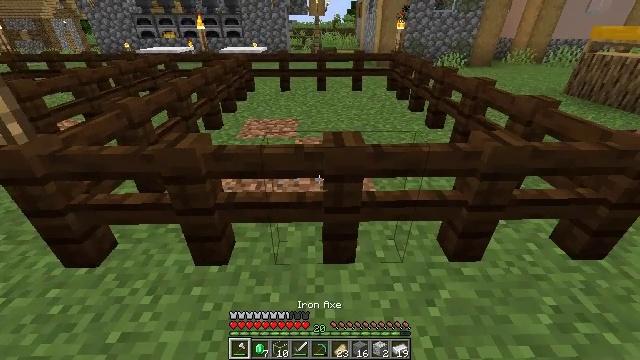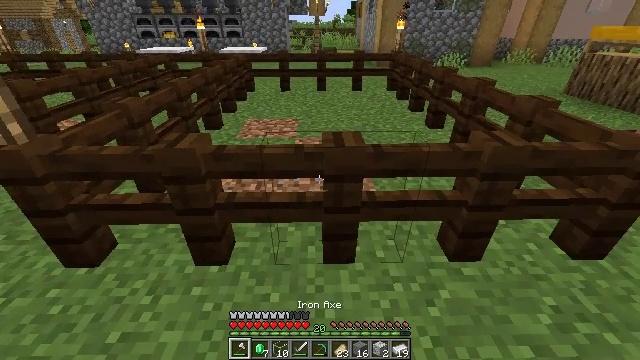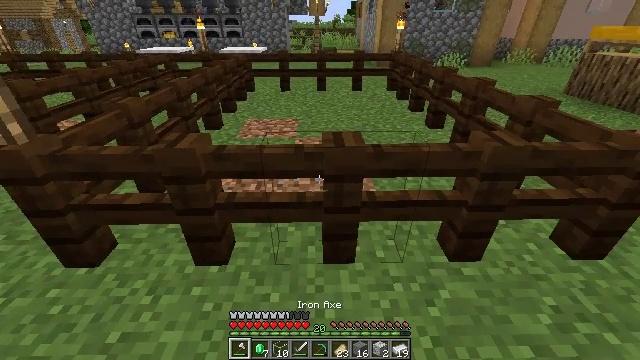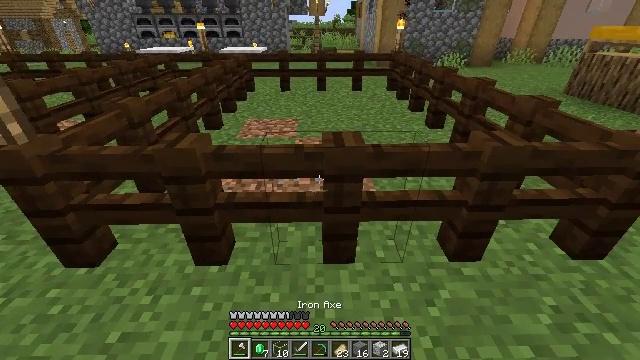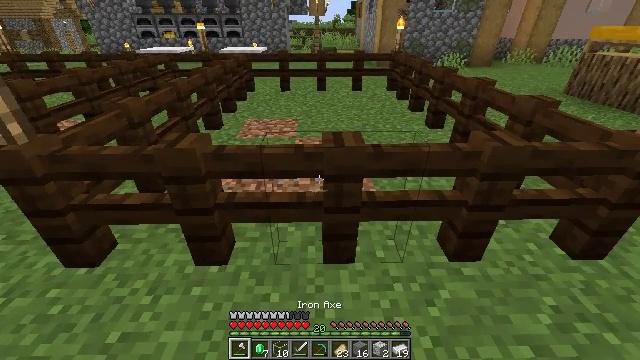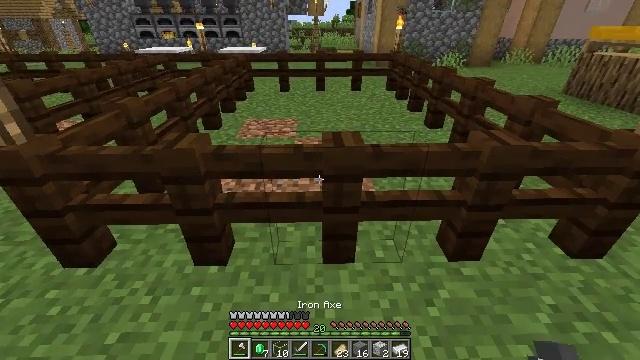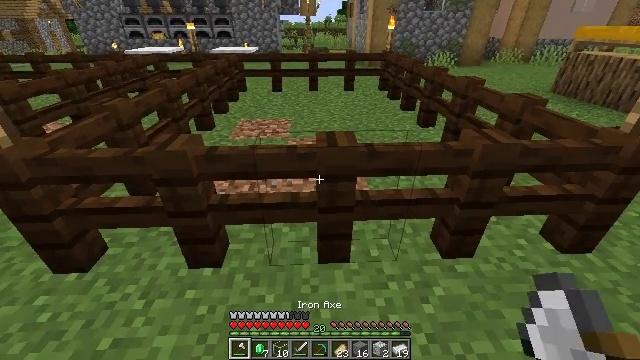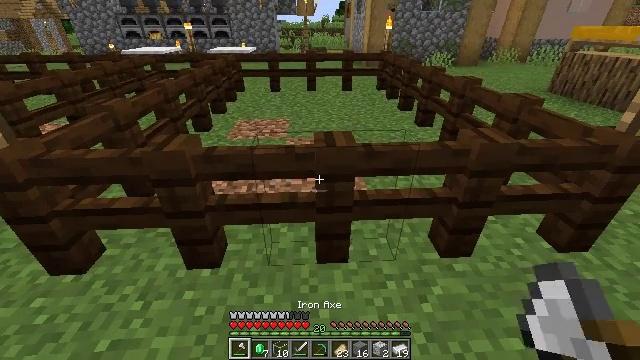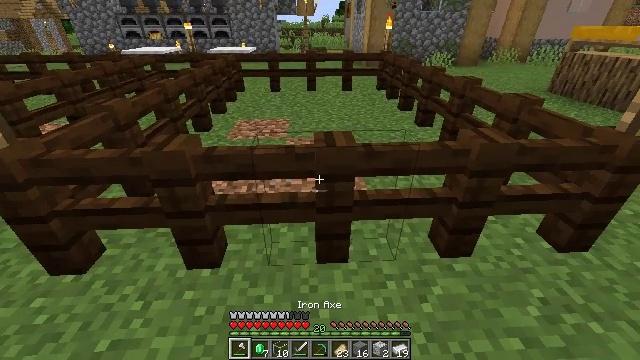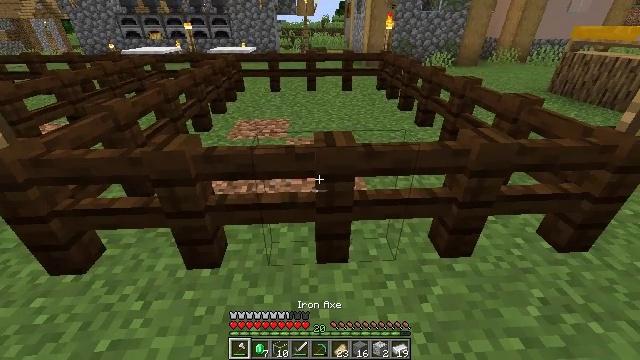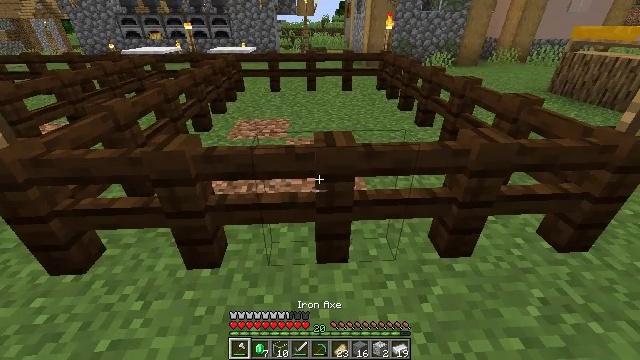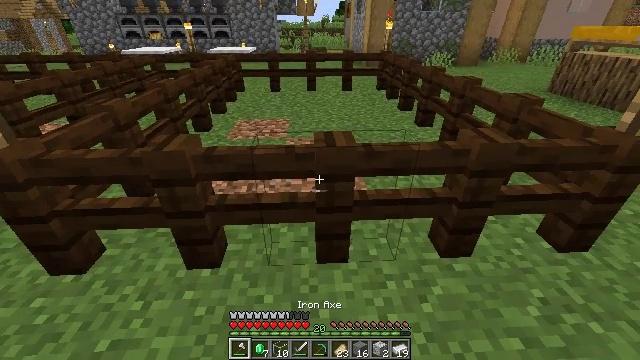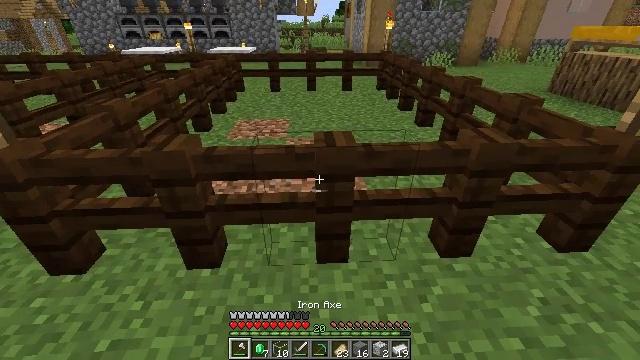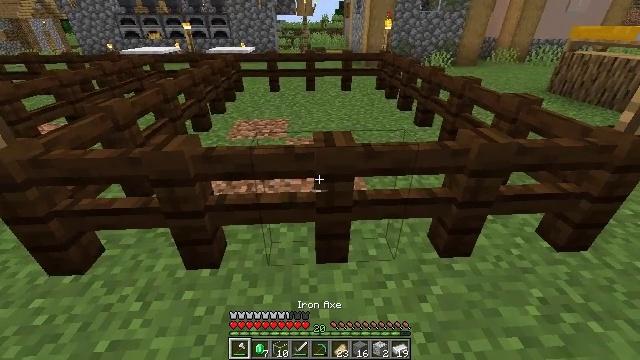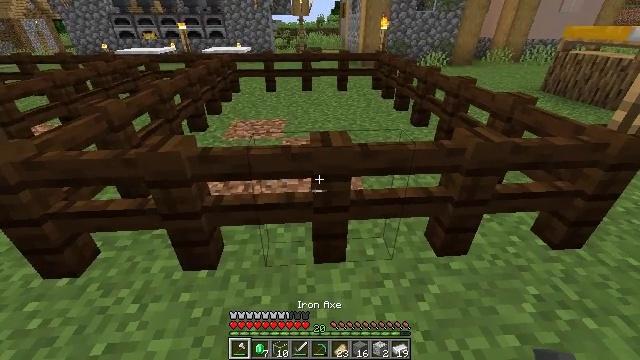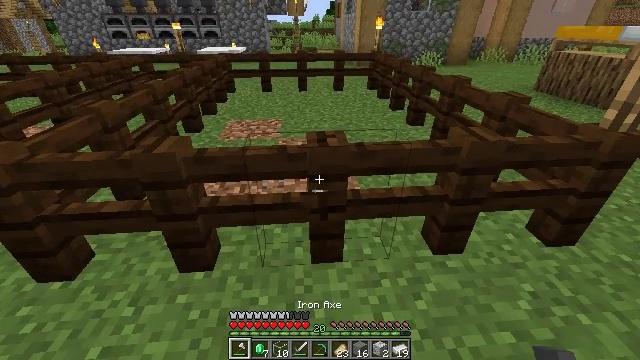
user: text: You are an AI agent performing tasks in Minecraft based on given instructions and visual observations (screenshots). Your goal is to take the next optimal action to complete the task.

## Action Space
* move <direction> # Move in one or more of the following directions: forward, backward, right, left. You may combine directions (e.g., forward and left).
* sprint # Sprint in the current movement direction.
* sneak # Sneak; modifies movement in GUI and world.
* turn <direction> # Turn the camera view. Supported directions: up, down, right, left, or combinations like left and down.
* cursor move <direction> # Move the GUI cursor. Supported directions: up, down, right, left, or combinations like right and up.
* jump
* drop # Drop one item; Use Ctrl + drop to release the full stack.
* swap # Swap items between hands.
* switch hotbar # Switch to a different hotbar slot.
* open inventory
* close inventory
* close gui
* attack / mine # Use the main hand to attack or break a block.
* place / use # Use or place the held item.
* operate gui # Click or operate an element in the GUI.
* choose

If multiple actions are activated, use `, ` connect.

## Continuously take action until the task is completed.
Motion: motion action
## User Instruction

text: Collect the dark oak fence by breaking it.
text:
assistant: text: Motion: no_op
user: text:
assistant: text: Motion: no_op
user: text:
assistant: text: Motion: no_op
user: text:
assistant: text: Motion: no_op
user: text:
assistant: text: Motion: no_op
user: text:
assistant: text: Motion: turn right
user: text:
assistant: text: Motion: no_op
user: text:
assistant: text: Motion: no_op
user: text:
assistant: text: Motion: no_op
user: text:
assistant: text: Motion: no_op
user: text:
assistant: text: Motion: no_op
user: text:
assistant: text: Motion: no_op
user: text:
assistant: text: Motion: no_op
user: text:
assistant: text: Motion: no_op
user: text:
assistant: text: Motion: attack / mine
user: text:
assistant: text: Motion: attack / mine
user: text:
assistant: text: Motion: attack / mine
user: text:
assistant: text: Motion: attack / mine
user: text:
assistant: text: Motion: attack / mine
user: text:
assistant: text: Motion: attack / mine
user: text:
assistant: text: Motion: attack / mine
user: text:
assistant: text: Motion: attack / mine
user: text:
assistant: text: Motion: attack / mine
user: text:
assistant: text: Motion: attack / mine
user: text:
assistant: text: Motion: attack / mine
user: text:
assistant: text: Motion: attack / mine
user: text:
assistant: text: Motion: attack / mine
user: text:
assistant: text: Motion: attack / mine
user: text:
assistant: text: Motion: attack / mine